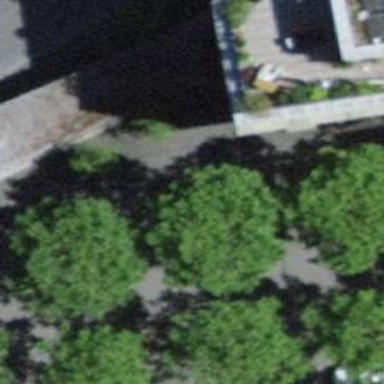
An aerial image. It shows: Avenue of broadleaved trees.